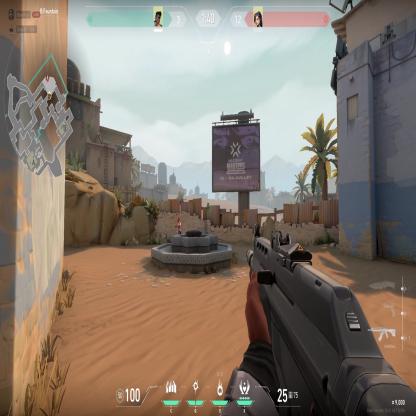
Label: enemy